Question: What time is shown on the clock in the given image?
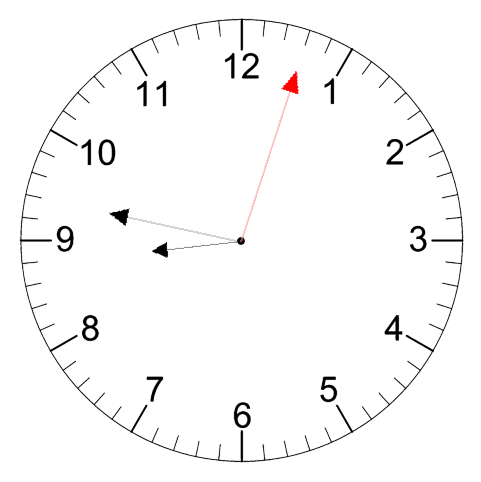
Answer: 08:47:03